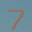
Label: 7